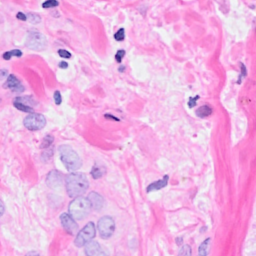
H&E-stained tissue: Breast